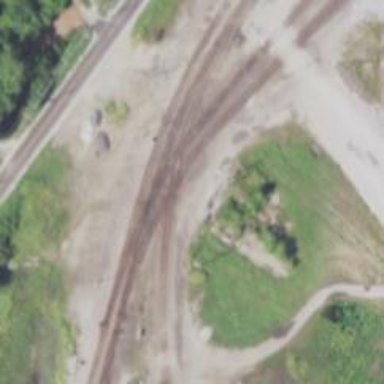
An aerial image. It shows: Railway crossing.